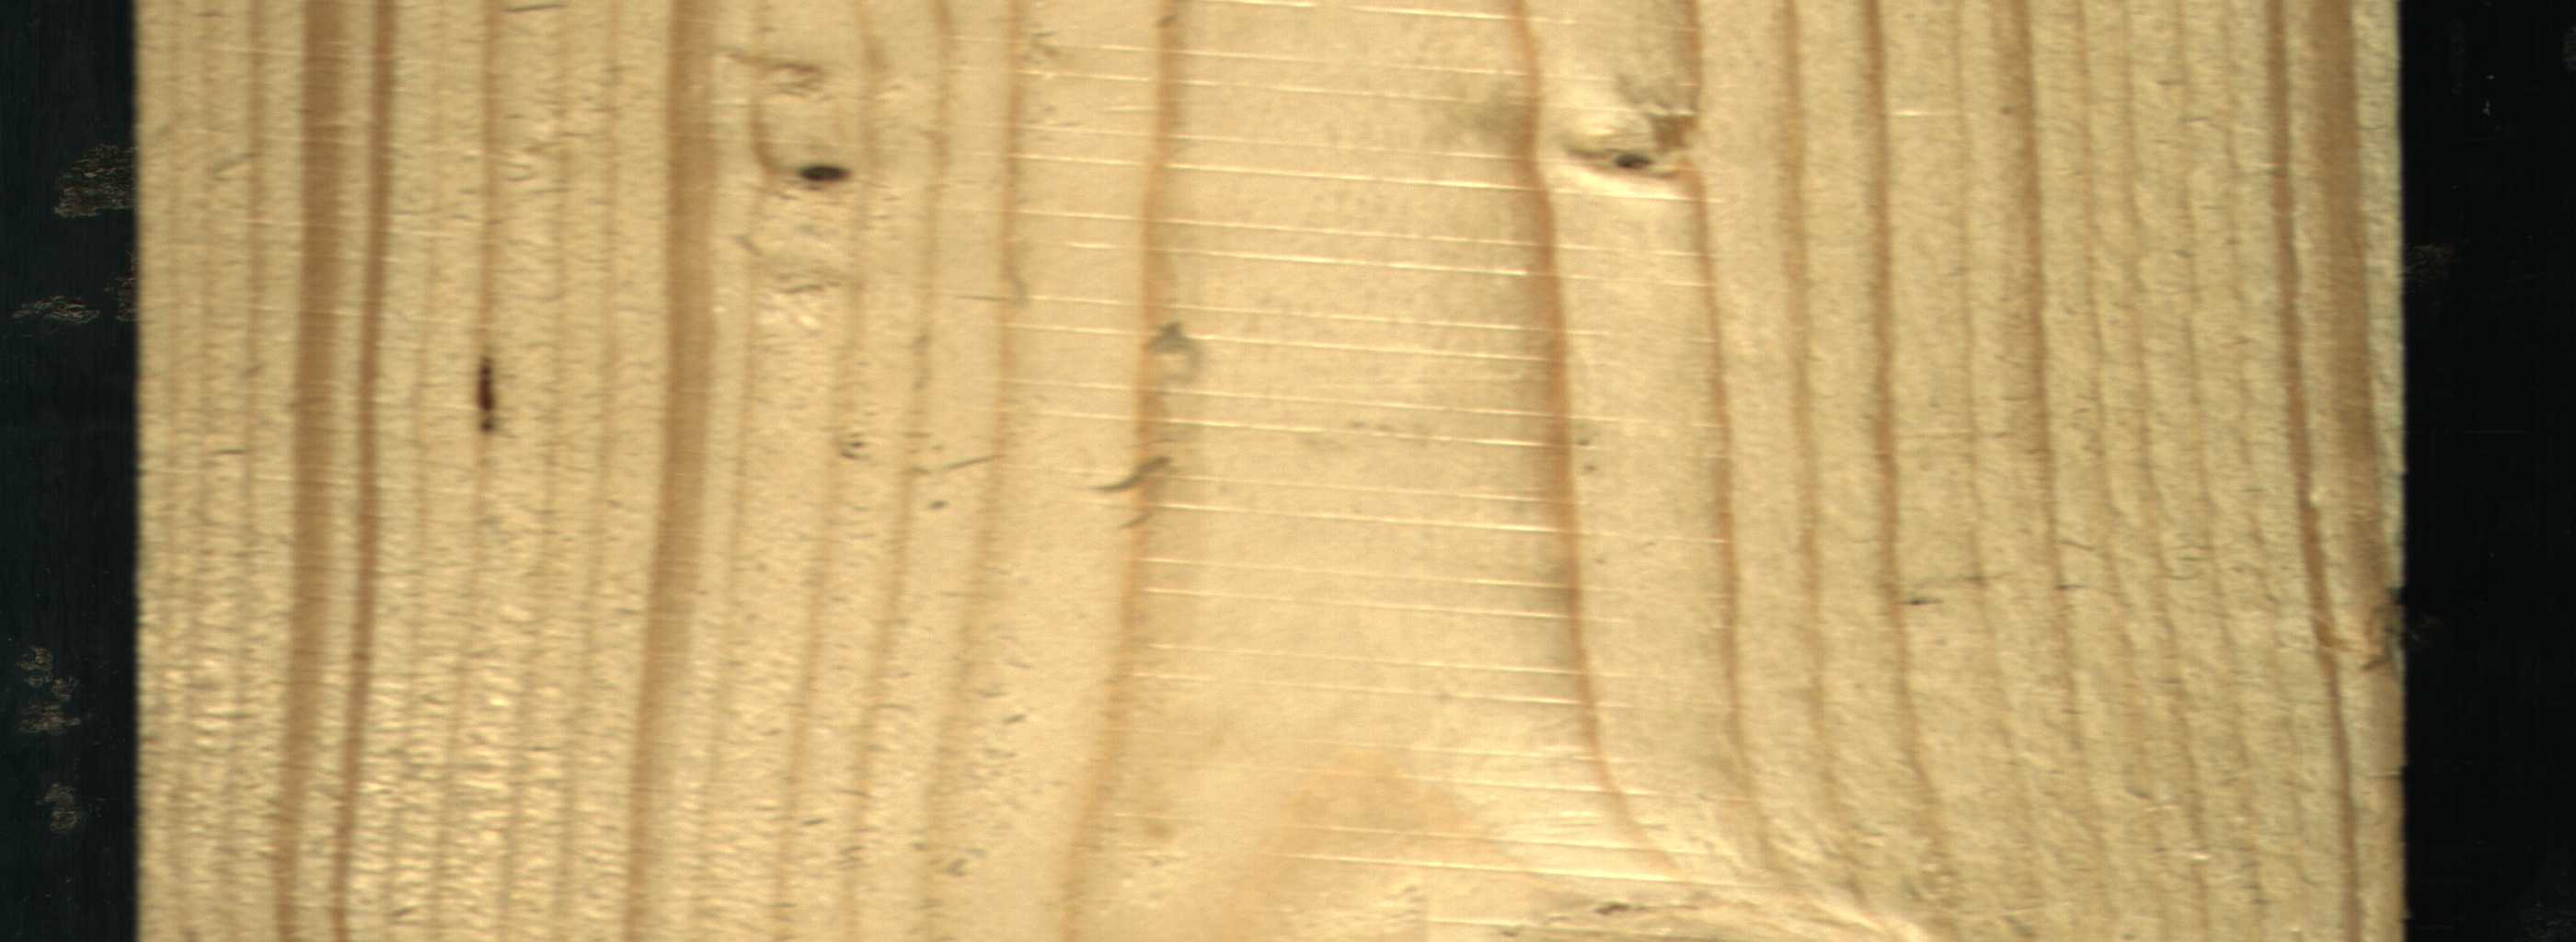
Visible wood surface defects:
resin
Dead_Knot
Live_Knot